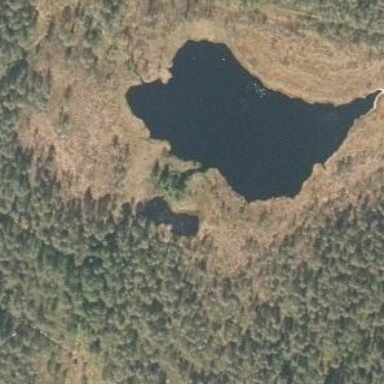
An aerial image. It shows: Serene lake surrounded by nature.